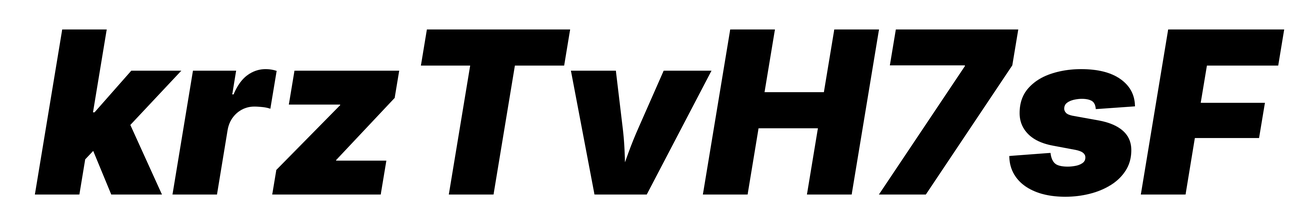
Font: Inter-Italic_Black_Italic